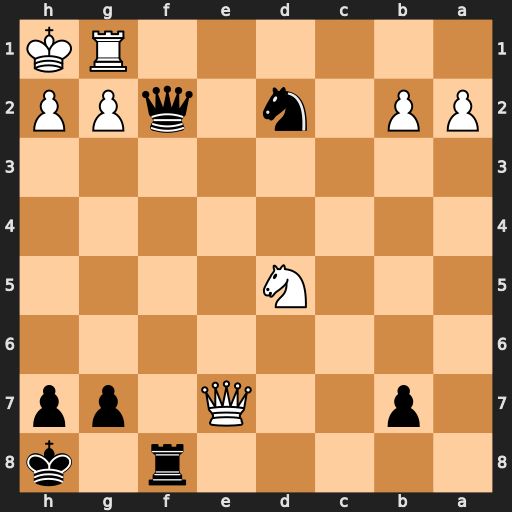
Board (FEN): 5r1k/1p2Q1pp/8/3N4/8/8/PP1n1qPP/6RK
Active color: b
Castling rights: -
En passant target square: -
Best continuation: Qxg1+ Kxg1 Rf1#